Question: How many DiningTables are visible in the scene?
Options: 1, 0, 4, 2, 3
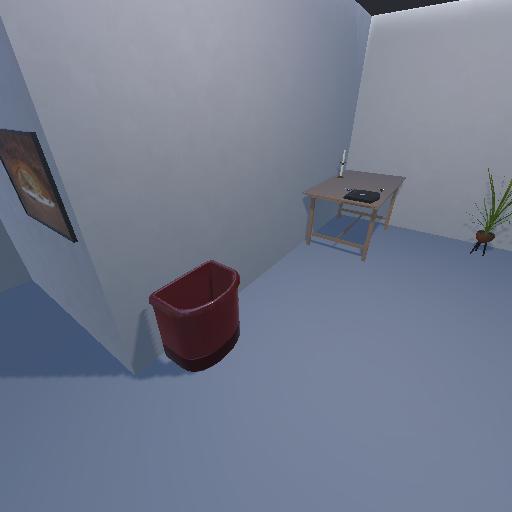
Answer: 1